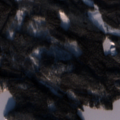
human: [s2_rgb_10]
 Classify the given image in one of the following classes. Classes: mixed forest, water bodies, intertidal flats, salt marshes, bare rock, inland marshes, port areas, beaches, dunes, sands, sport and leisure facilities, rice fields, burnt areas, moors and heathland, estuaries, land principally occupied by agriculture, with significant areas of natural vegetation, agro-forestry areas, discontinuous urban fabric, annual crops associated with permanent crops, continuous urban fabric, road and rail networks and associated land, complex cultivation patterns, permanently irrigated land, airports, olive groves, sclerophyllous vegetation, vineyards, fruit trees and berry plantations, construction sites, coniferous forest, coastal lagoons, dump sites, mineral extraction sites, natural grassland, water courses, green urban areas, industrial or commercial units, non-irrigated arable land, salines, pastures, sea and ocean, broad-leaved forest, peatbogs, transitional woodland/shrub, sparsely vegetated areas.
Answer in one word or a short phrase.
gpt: non-irrigated arable land, coniferous forest, mixed forest, water bodies